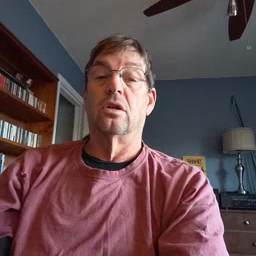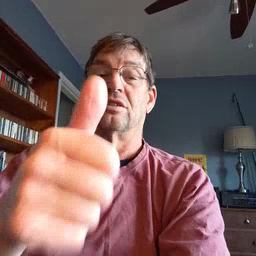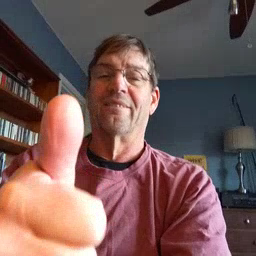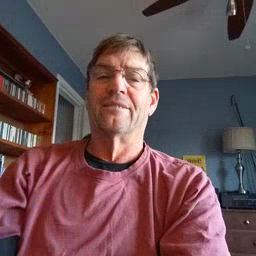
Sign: yourself